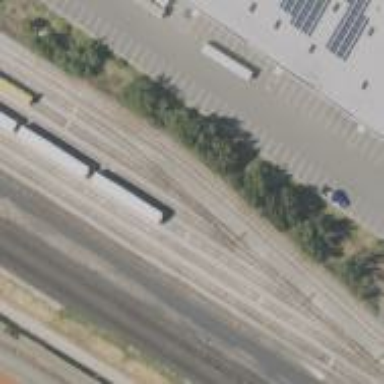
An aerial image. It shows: Railway yard in service.